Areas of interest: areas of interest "Green Mountain Mansion"
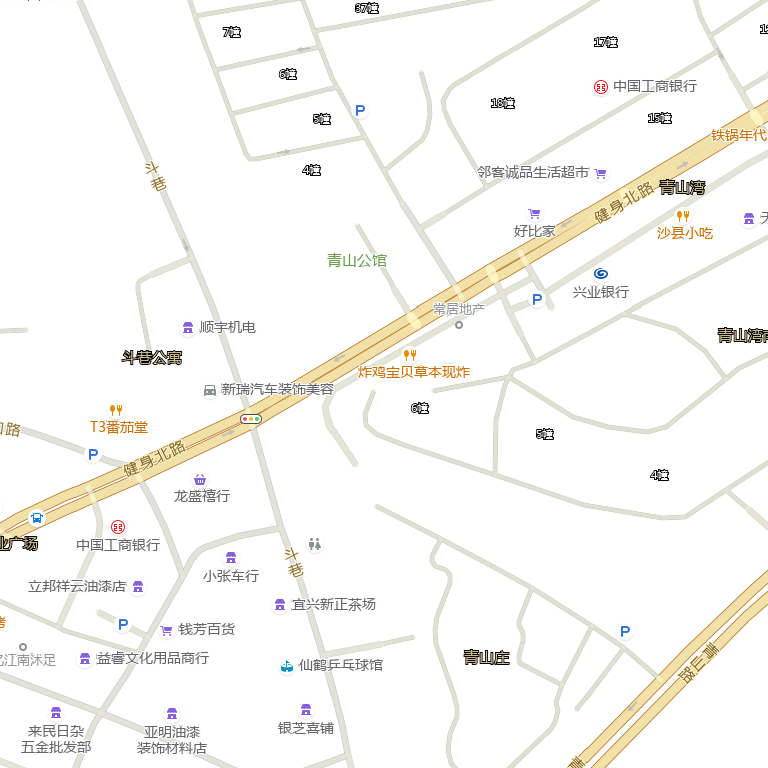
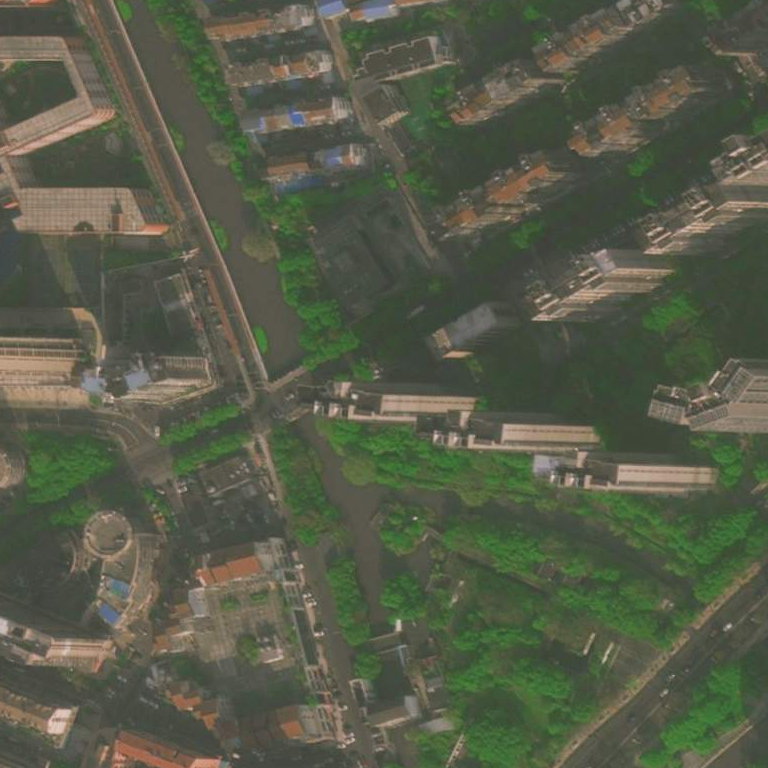